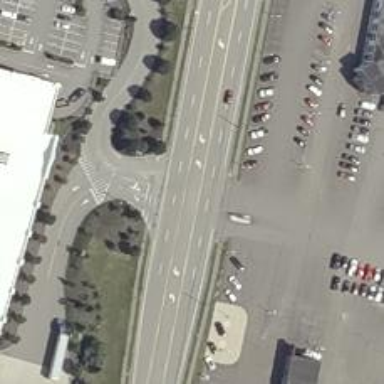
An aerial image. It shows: Secondary road with asphalt surface.